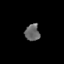
Tissue: skin
Cell type: Epithelial cells
Senescence score: 0.2617
Nuclear area (px): 239
Mean DAPI intensity: 105.678